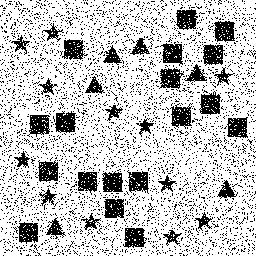
Squares: 18
Triangles: 6
Stars: 12
Total shapes: 36